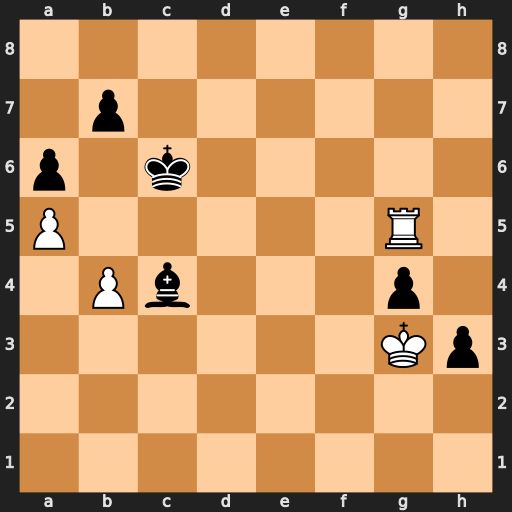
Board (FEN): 8/1p6/p1k5/P5R1/1Pb3p1/6Kp/8/8
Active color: w
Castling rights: -
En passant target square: -
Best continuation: Rc5+ Kd6 Rxc4